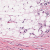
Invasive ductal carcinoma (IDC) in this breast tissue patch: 1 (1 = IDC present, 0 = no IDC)